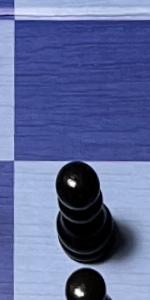
Label: Pawn_Black